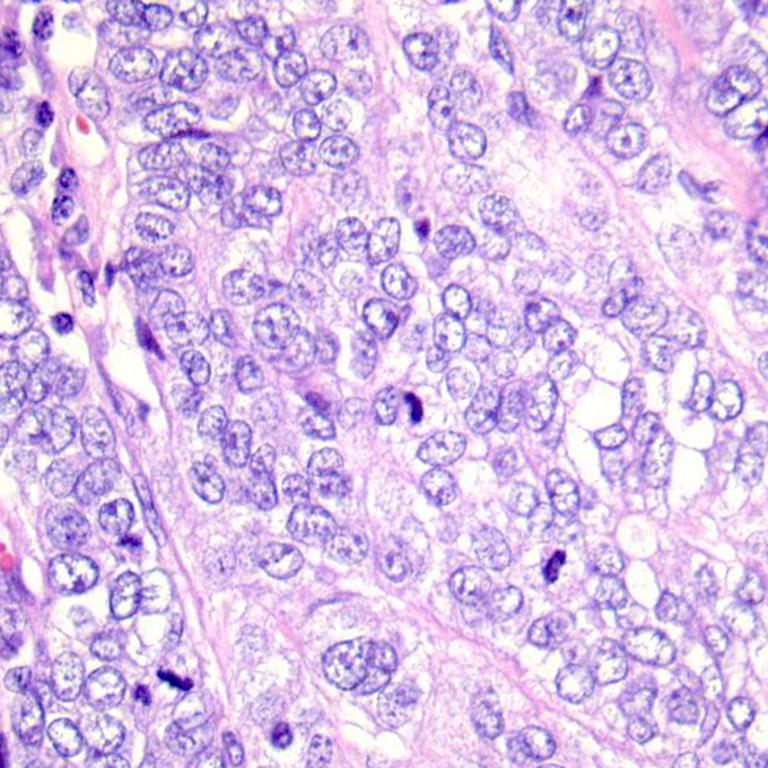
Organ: colon
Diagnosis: adenocarcinomas